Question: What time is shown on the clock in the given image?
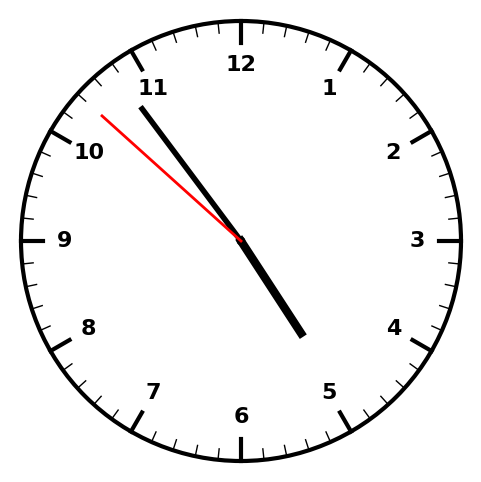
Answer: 04:53:52